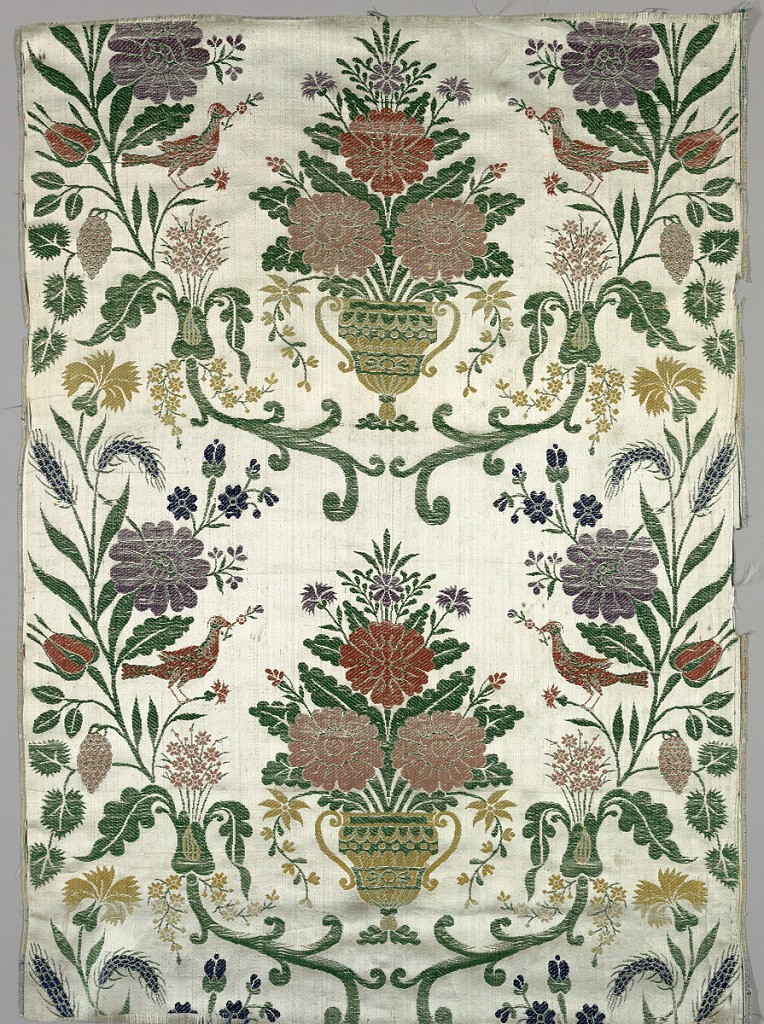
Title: Textile
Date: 18th century
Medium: silk Technique: plain compound satin
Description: Large scale vase with flowers framed by stylized stems and flowers, fruits, and birds. The pattern in polychrome silks on a white satin ground.